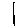
Label: line